Question: How could I remove simple quotation marks that appear in empty cells? See image below

The columns can be either TEXT or CHARACTER VARYING(), these signs are still present. I have other tables with no quotation marks in empty cells... The extract above is the result of an importation of an ORACLE table into my PGSQL database. This is probably the reason why.
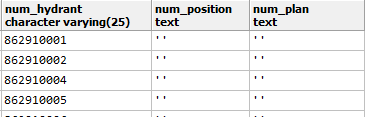
Answer: My guess it that the importation process introduced single quotes. If this query solves it
'''
select num_position, replace(num_position, '''', '')
from t;
'''
then replace all single quotes
'''
update t
set
num_position = replace(num_position, '''', ''),
num_plan = replace(num_plan, '''', '')
'''